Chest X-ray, PA view. Patient: 59 years old, sex F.
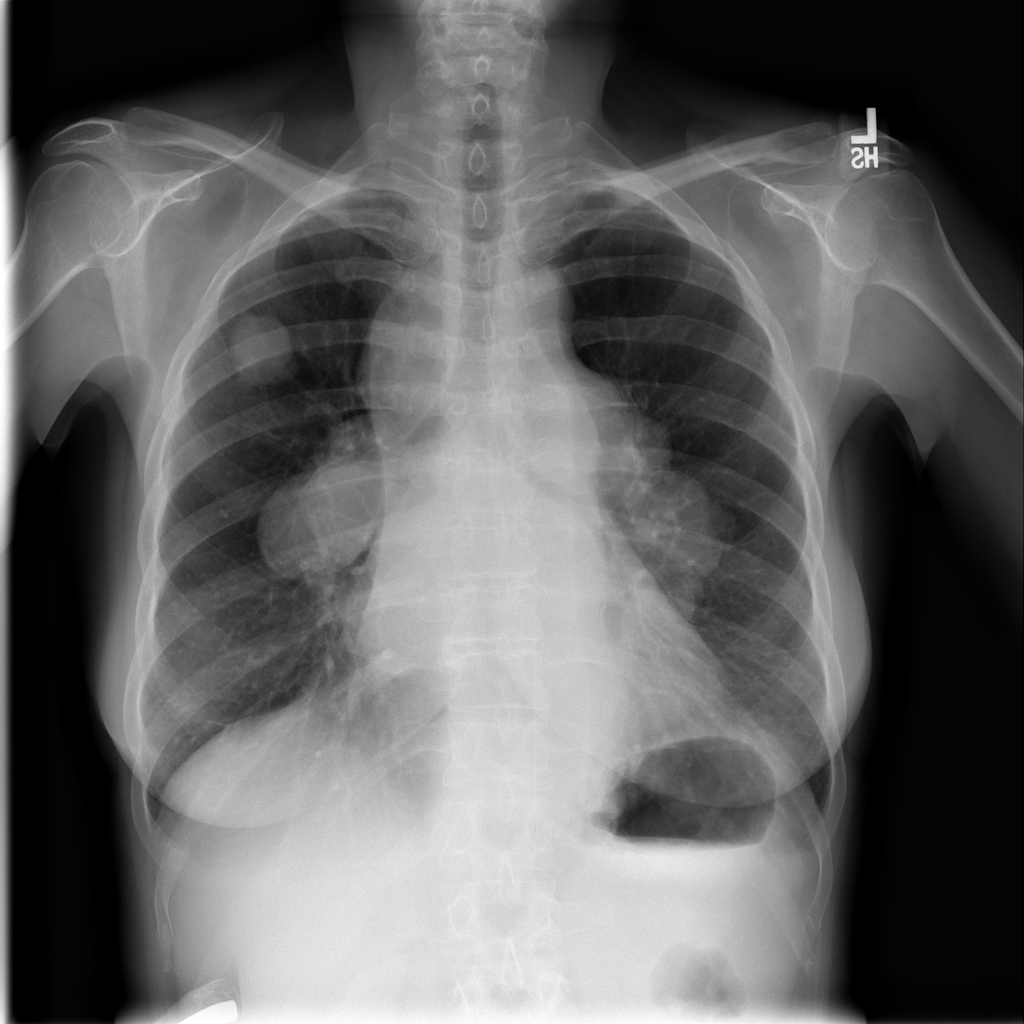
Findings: No Finding